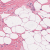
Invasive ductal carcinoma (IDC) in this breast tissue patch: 0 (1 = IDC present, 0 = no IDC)